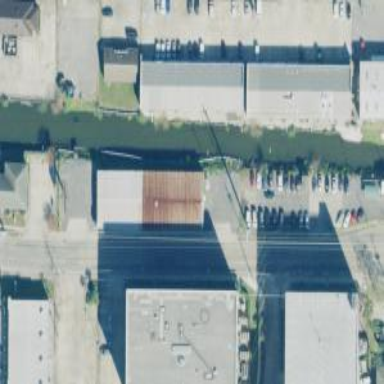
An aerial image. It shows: Canal.